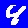
Digit: 4